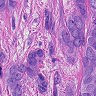
Metastatic tissue present: yes